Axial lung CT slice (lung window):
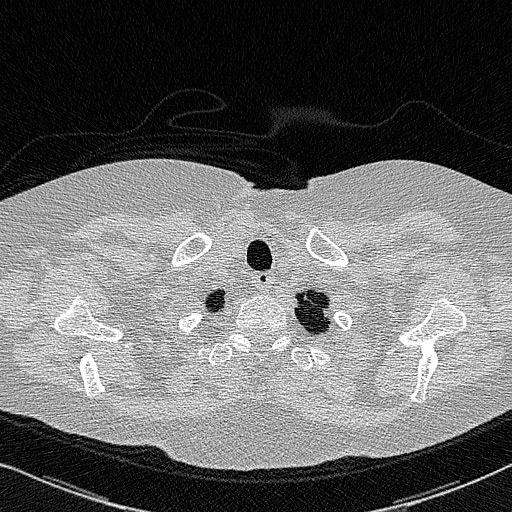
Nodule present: no